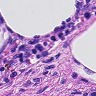
Metastatic tissue present: no